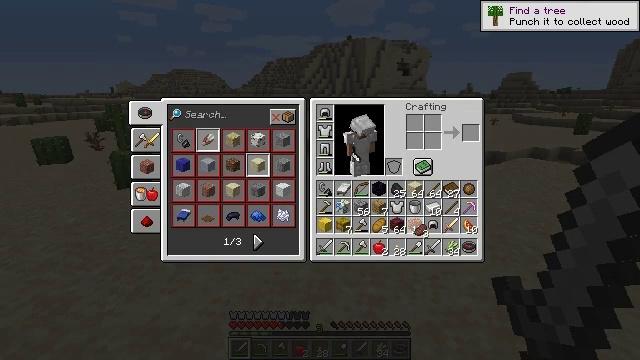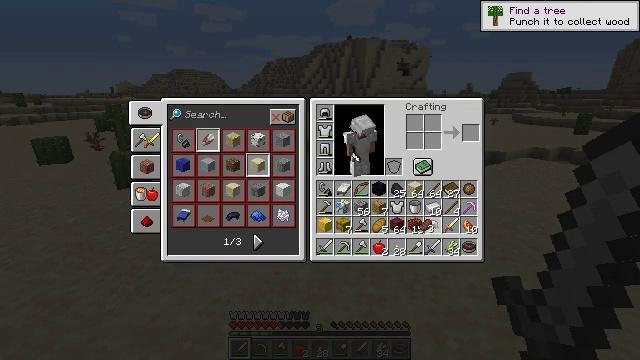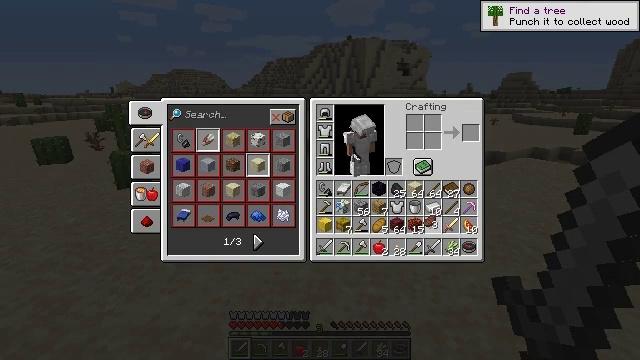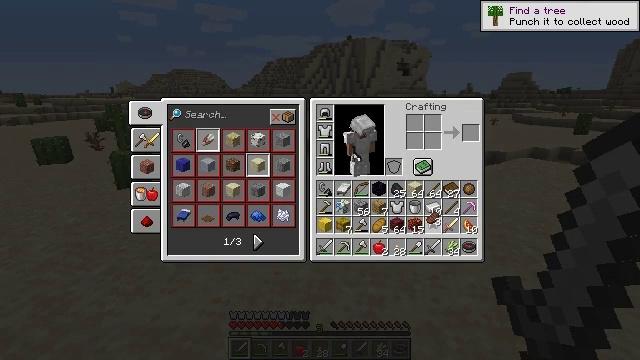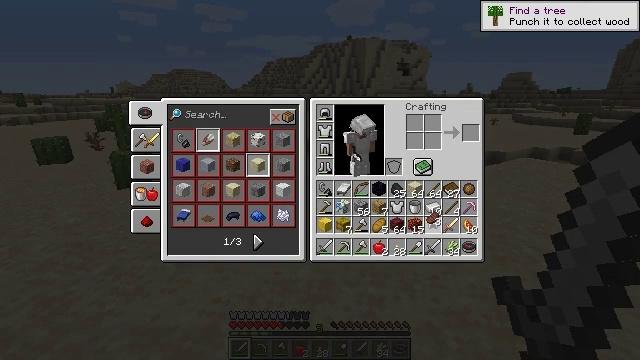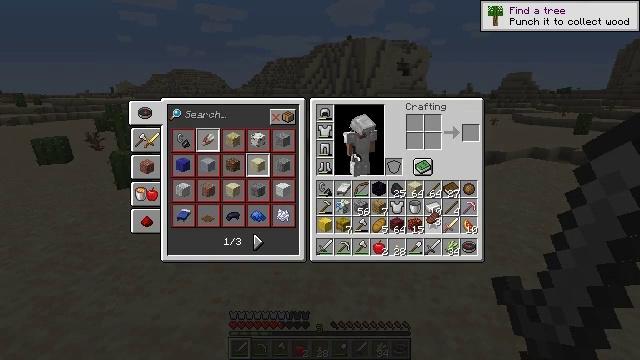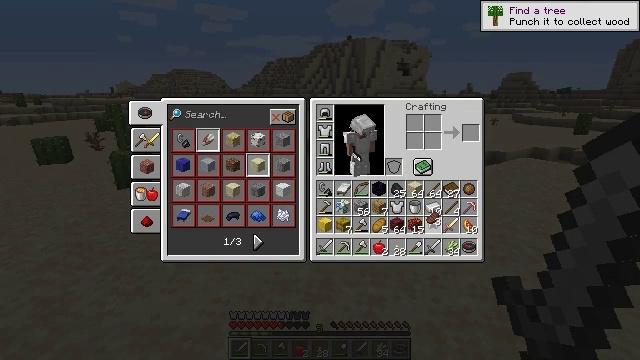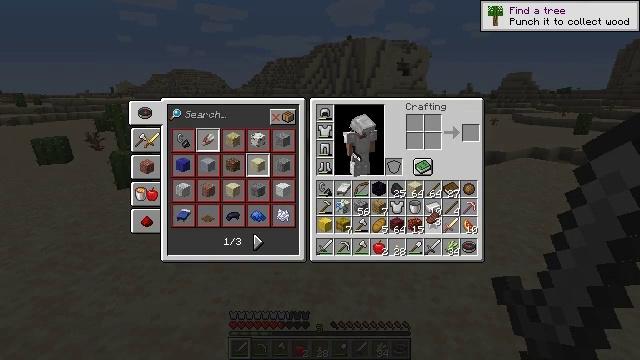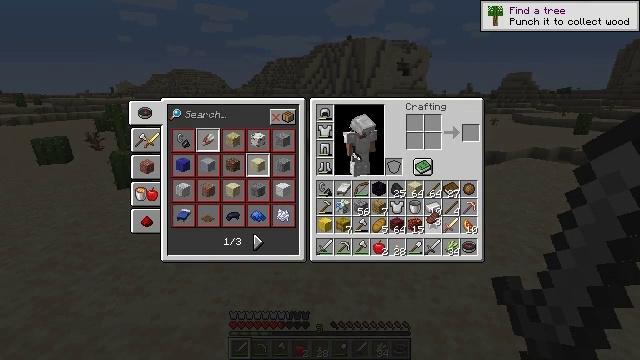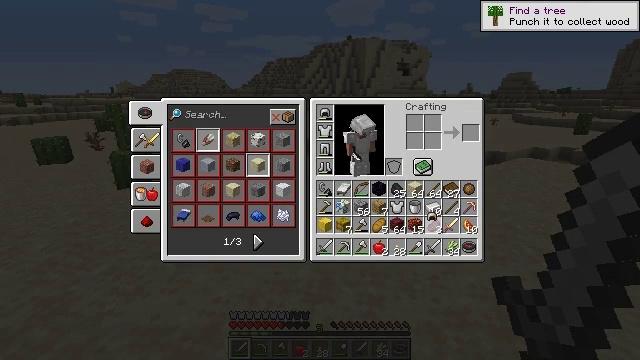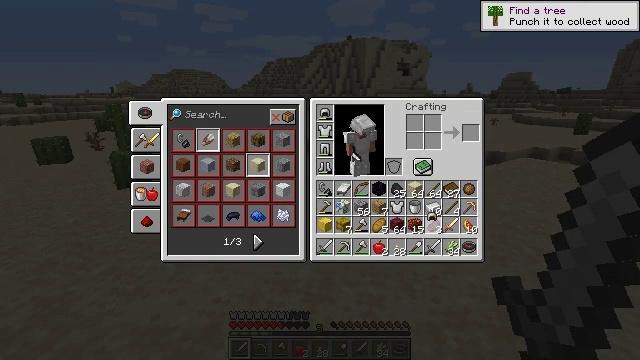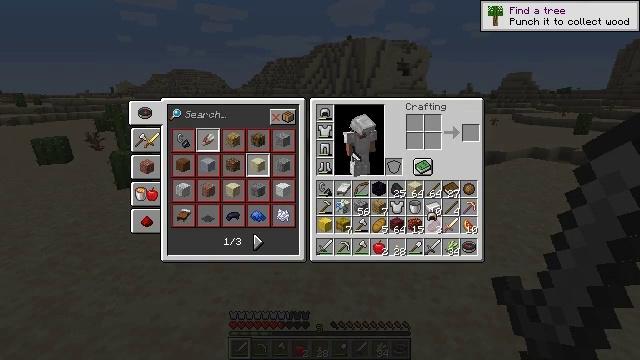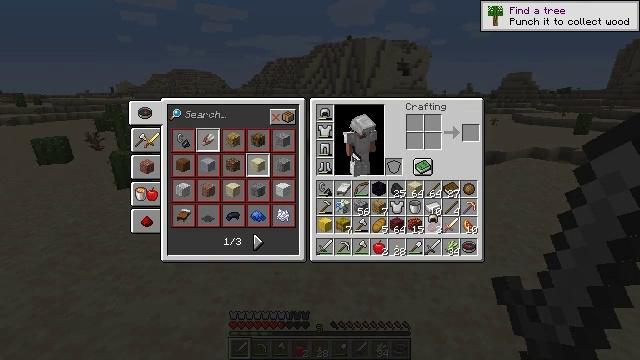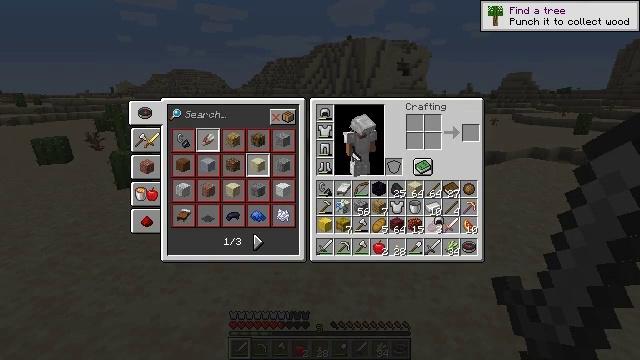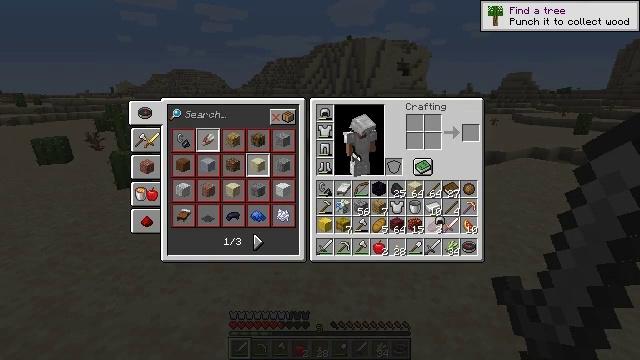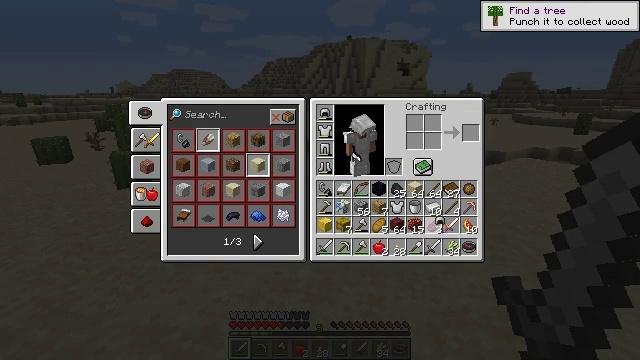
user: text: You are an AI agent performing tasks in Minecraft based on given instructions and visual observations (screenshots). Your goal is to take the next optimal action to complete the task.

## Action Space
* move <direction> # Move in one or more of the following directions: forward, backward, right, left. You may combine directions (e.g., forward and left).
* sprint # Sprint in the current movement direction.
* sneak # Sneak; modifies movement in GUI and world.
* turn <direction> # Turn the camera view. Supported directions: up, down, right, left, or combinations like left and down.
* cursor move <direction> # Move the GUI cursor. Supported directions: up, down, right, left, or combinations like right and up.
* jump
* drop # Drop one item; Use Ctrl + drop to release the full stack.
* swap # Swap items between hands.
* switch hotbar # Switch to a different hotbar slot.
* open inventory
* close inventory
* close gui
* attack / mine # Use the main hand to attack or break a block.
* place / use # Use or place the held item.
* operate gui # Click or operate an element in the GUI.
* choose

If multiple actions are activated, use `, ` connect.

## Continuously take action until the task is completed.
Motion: motion action
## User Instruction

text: Remove an iron helmet from the inventory.
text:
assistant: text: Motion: no_op
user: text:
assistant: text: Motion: no_op
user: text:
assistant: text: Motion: no_op
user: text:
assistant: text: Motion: no_op
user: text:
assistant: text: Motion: attack / mine
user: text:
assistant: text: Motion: attack / mine
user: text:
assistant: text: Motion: attack / mine
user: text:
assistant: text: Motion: attack / mine
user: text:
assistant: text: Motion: no_op
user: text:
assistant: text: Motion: no_op
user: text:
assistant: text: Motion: no_op
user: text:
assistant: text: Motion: no_op
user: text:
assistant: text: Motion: no_op
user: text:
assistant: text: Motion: no_op
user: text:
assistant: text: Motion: no_op
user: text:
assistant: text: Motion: no_op
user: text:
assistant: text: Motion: no_op
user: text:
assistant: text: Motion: no_op
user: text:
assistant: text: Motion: no_op
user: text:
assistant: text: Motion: no_op
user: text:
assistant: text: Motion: no_op
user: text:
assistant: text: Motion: no_op
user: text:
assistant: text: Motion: no_op
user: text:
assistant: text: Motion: no_op
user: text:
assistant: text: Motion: no_op
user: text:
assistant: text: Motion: no_op
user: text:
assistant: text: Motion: no_op
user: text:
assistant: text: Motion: no_op
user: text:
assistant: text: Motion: no_op
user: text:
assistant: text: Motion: no_op